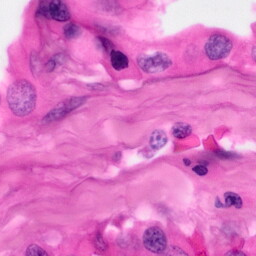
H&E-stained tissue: Pancreatic